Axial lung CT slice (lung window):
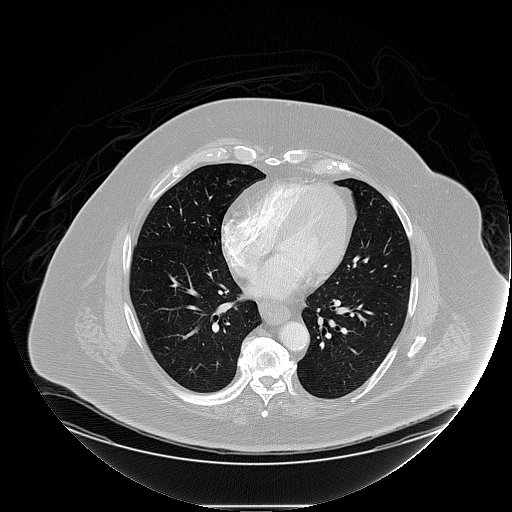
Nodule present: no